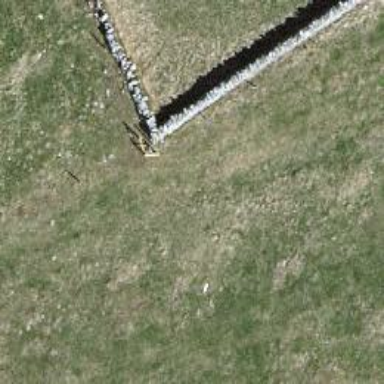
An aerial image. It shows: Wall barrier.